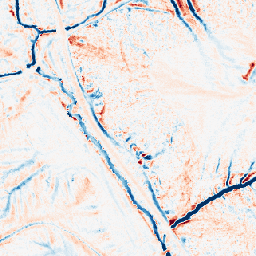
Category: edge_preserving
Decomposition family: median
Decomposition parameters: size: 11
Upsampling method: area
Upsampling parameters: scale: 8
Upsampling scale: 8